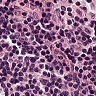
Metastatic tissue present: no